Interaction volume radius: 5 \u00c5
Interaction volume height: 20 \u00c5
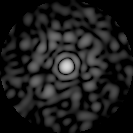
Disorder parameter: 0.7738